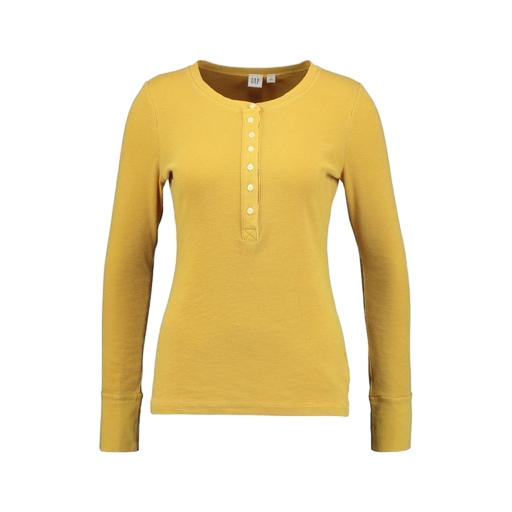
yellow henley shirt, yellow iconic women's long-sleeved t-shirt, long-sleeve henley tee, white background